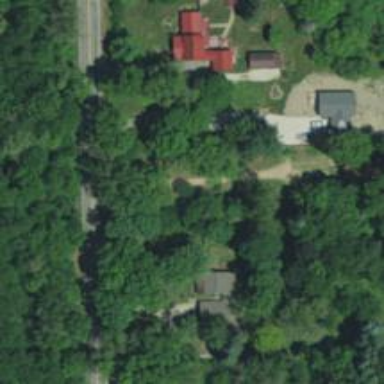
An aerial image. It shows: Driveway.